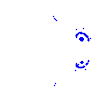
Particle: pion